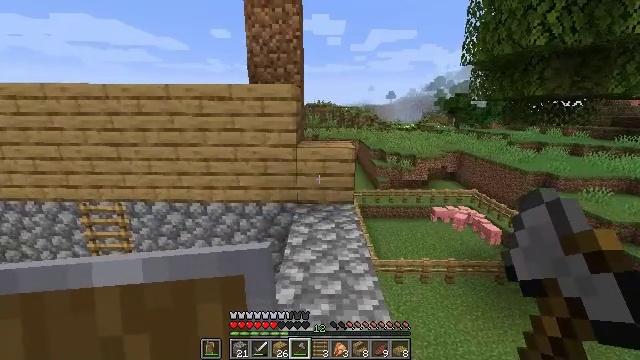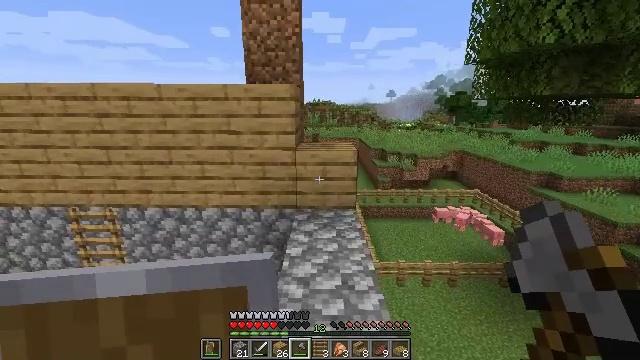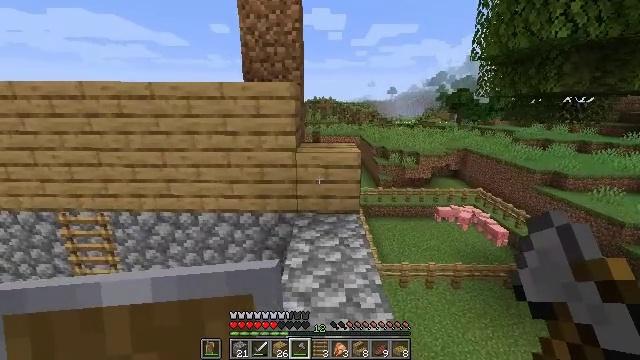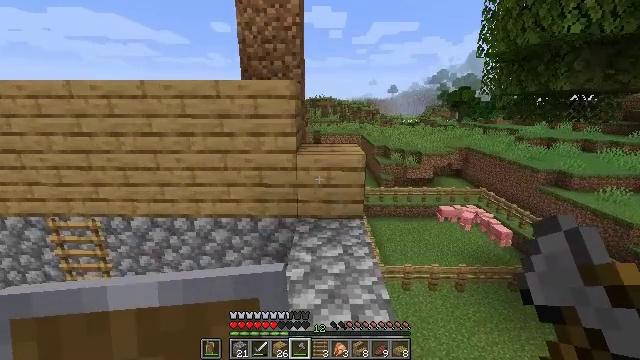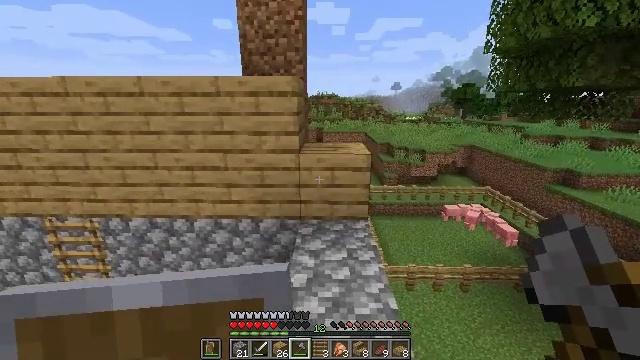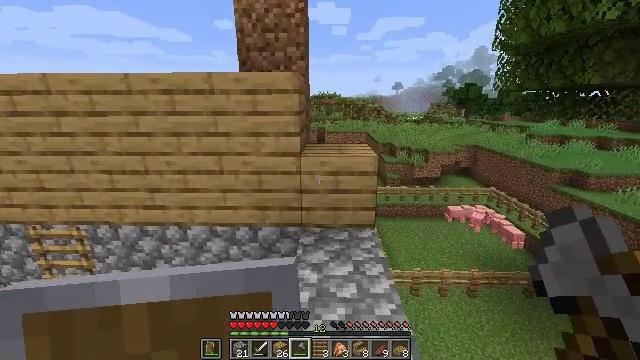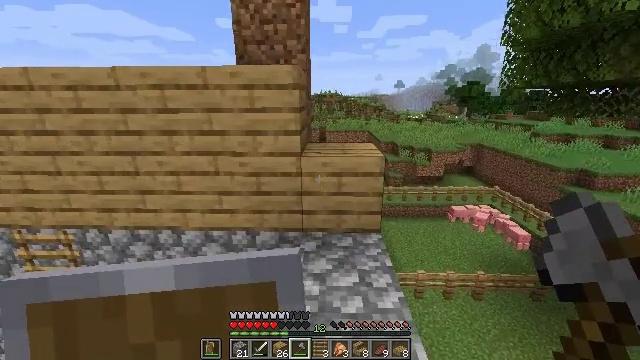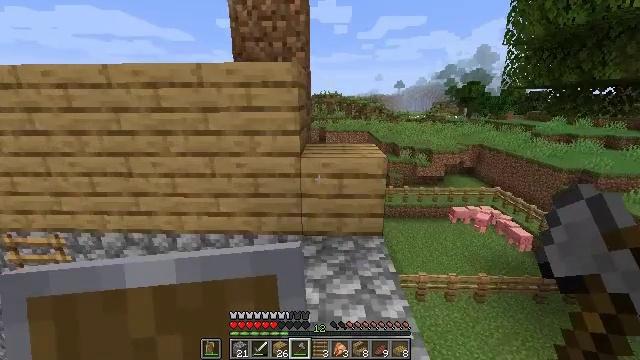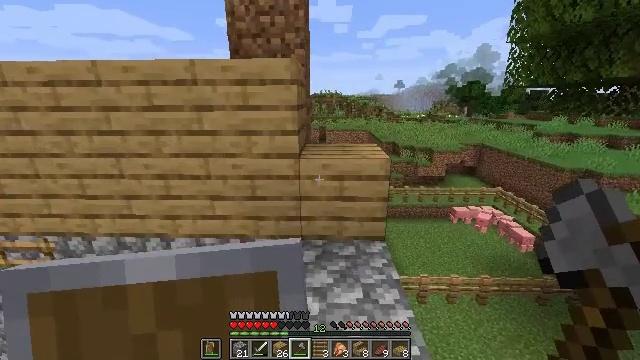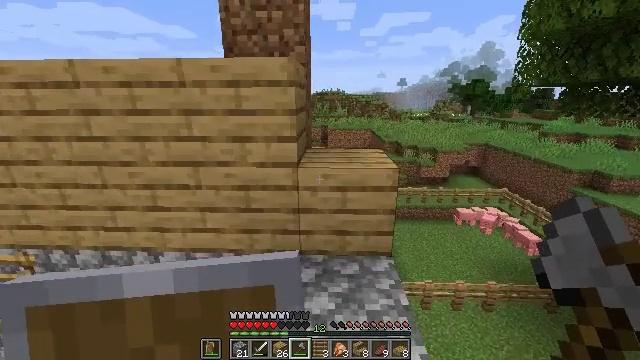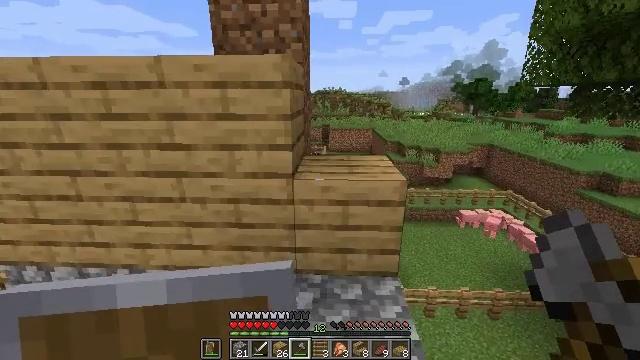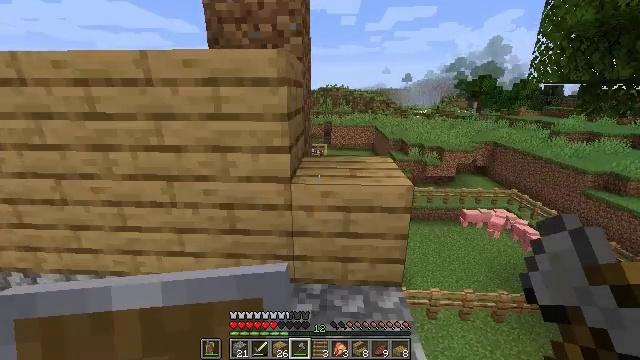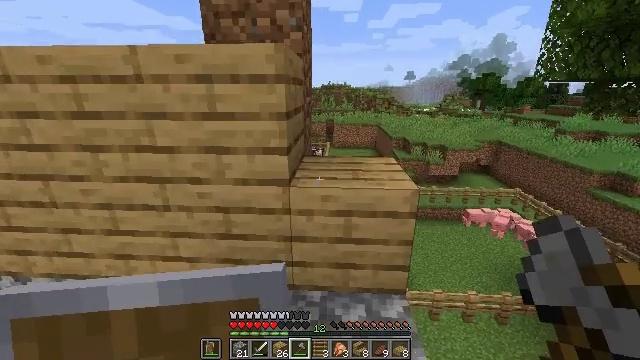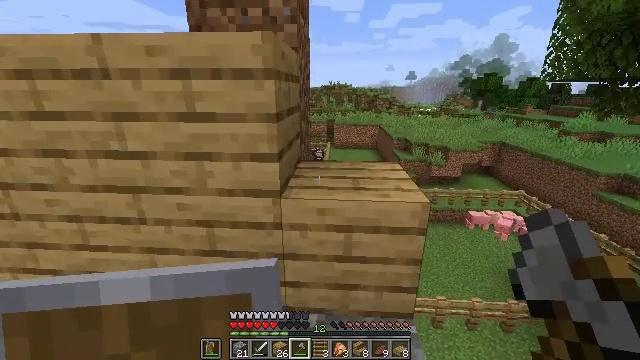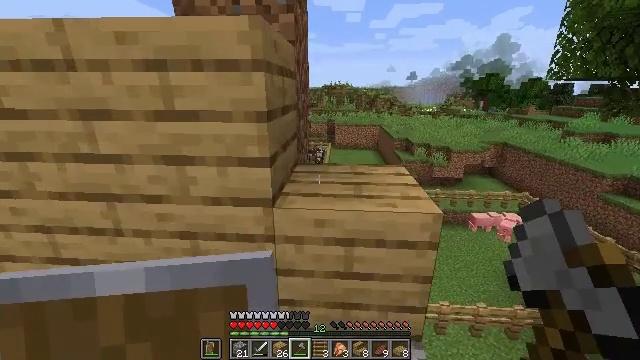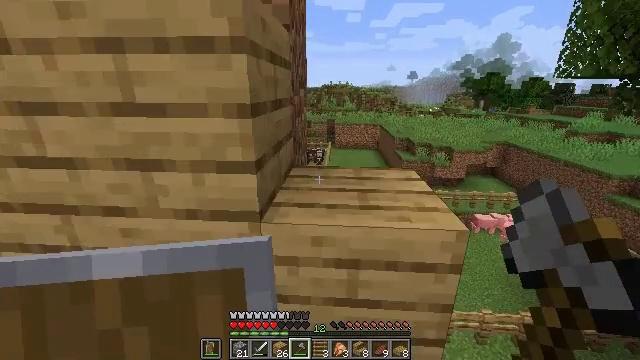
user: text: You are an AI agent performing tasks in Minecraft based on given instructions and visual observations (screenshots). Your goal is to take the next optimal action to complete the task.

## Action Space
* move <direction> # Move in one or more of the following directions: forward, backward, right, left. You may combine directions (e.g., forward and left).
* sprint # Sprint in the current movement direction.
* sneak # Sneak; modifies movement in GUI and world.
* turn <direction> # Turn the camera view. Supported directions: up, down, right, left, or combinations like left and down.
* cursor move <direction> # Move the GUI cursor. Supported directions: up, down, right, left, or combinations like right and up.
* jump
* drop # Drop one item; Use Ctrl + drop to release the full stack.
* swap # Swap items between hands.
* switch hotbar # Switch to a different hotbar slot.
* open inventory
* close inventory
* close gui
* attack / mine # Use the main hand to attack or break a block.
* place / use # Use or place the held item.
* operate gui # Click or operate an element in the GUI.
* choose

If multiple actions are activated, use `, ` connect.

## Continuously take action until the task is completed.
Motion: motion action
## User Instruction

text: Collect the oak planks from the structure.
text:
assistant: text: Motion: move forward
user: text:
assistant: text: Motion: move forward
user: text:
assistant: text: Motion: move forward
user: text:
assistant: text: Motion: move forward
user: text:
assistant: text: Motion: move forward
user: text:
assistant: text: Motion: move forward
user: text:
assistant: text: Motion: move forward
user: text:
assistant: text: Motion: move forward
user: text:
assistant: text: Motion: move forward
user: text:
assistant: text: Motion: move forward
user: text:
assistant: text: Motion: move forward
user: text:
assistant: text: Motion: move forward
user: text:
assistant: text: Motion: move forward
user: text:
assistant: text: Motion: move forward
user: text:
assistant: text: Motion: move forward
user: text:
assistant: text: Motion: move forward, turn down
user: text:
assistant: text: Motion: move forward, turn down
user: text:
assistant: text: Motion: move forward, turn left and down
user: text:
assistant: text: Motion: move forward
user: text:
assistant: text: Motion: move forward, turn down, jump
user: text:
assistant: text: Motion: move forward, turn left and down, jump
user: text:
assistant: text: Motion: move forward, turn left and down, jump
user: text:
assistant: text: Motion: move forward, turn left and down
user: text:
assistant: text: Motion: turn left and down
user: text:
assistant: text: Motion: turn left and down
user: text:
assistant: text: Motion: turn left and down
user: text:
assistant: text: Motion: turn left
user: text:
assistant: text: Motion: turn left and down
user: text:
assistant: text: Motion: no_op
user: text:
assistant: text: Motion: no_op